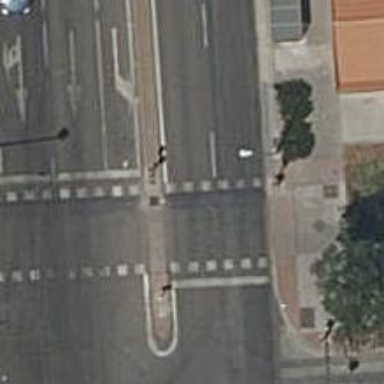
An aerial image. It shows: Road crossing with traffic signals.